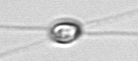
Label: Chaetoceros_danicus